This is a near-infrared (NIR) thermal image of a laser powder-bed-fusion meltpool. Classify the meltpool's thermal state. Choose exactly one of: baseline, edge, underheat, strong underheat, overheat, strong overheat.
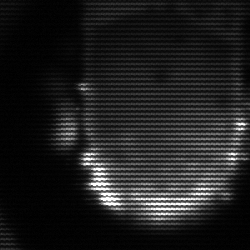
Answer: baseline